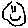
Label: smiley face